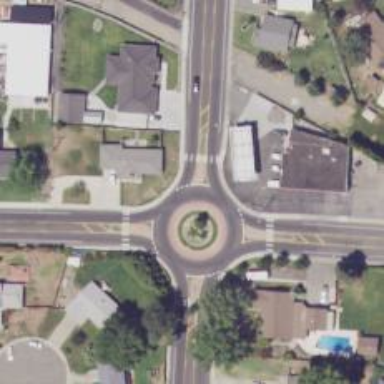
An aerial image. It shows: Secondary road leading to roundabout.